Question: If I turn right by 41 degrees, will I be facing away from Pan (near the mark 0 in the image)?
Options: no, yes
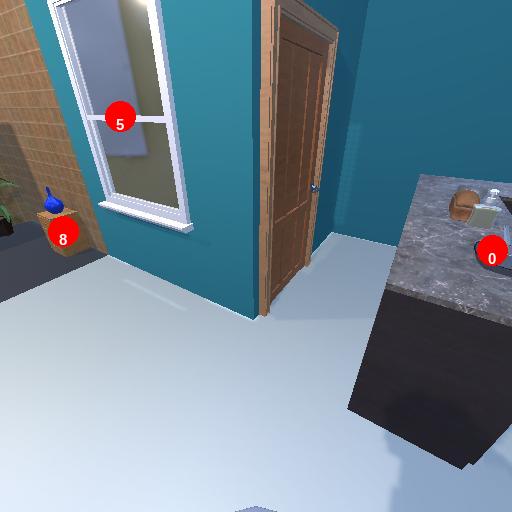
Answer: no